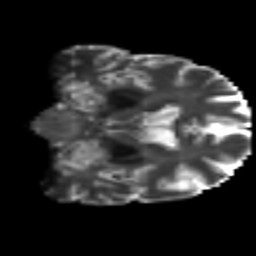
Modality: T2w
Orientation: coronal
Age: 46
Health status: ill
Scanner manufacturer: philips
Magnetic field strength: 3 T
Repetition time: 9 s
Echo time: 0.127 s